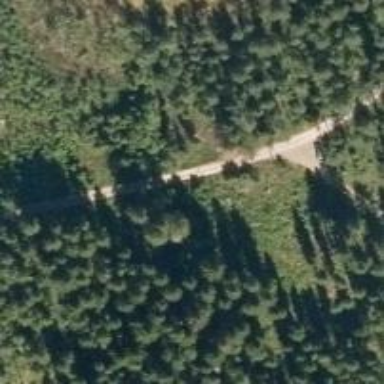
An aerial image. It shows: Service road.